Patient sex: F
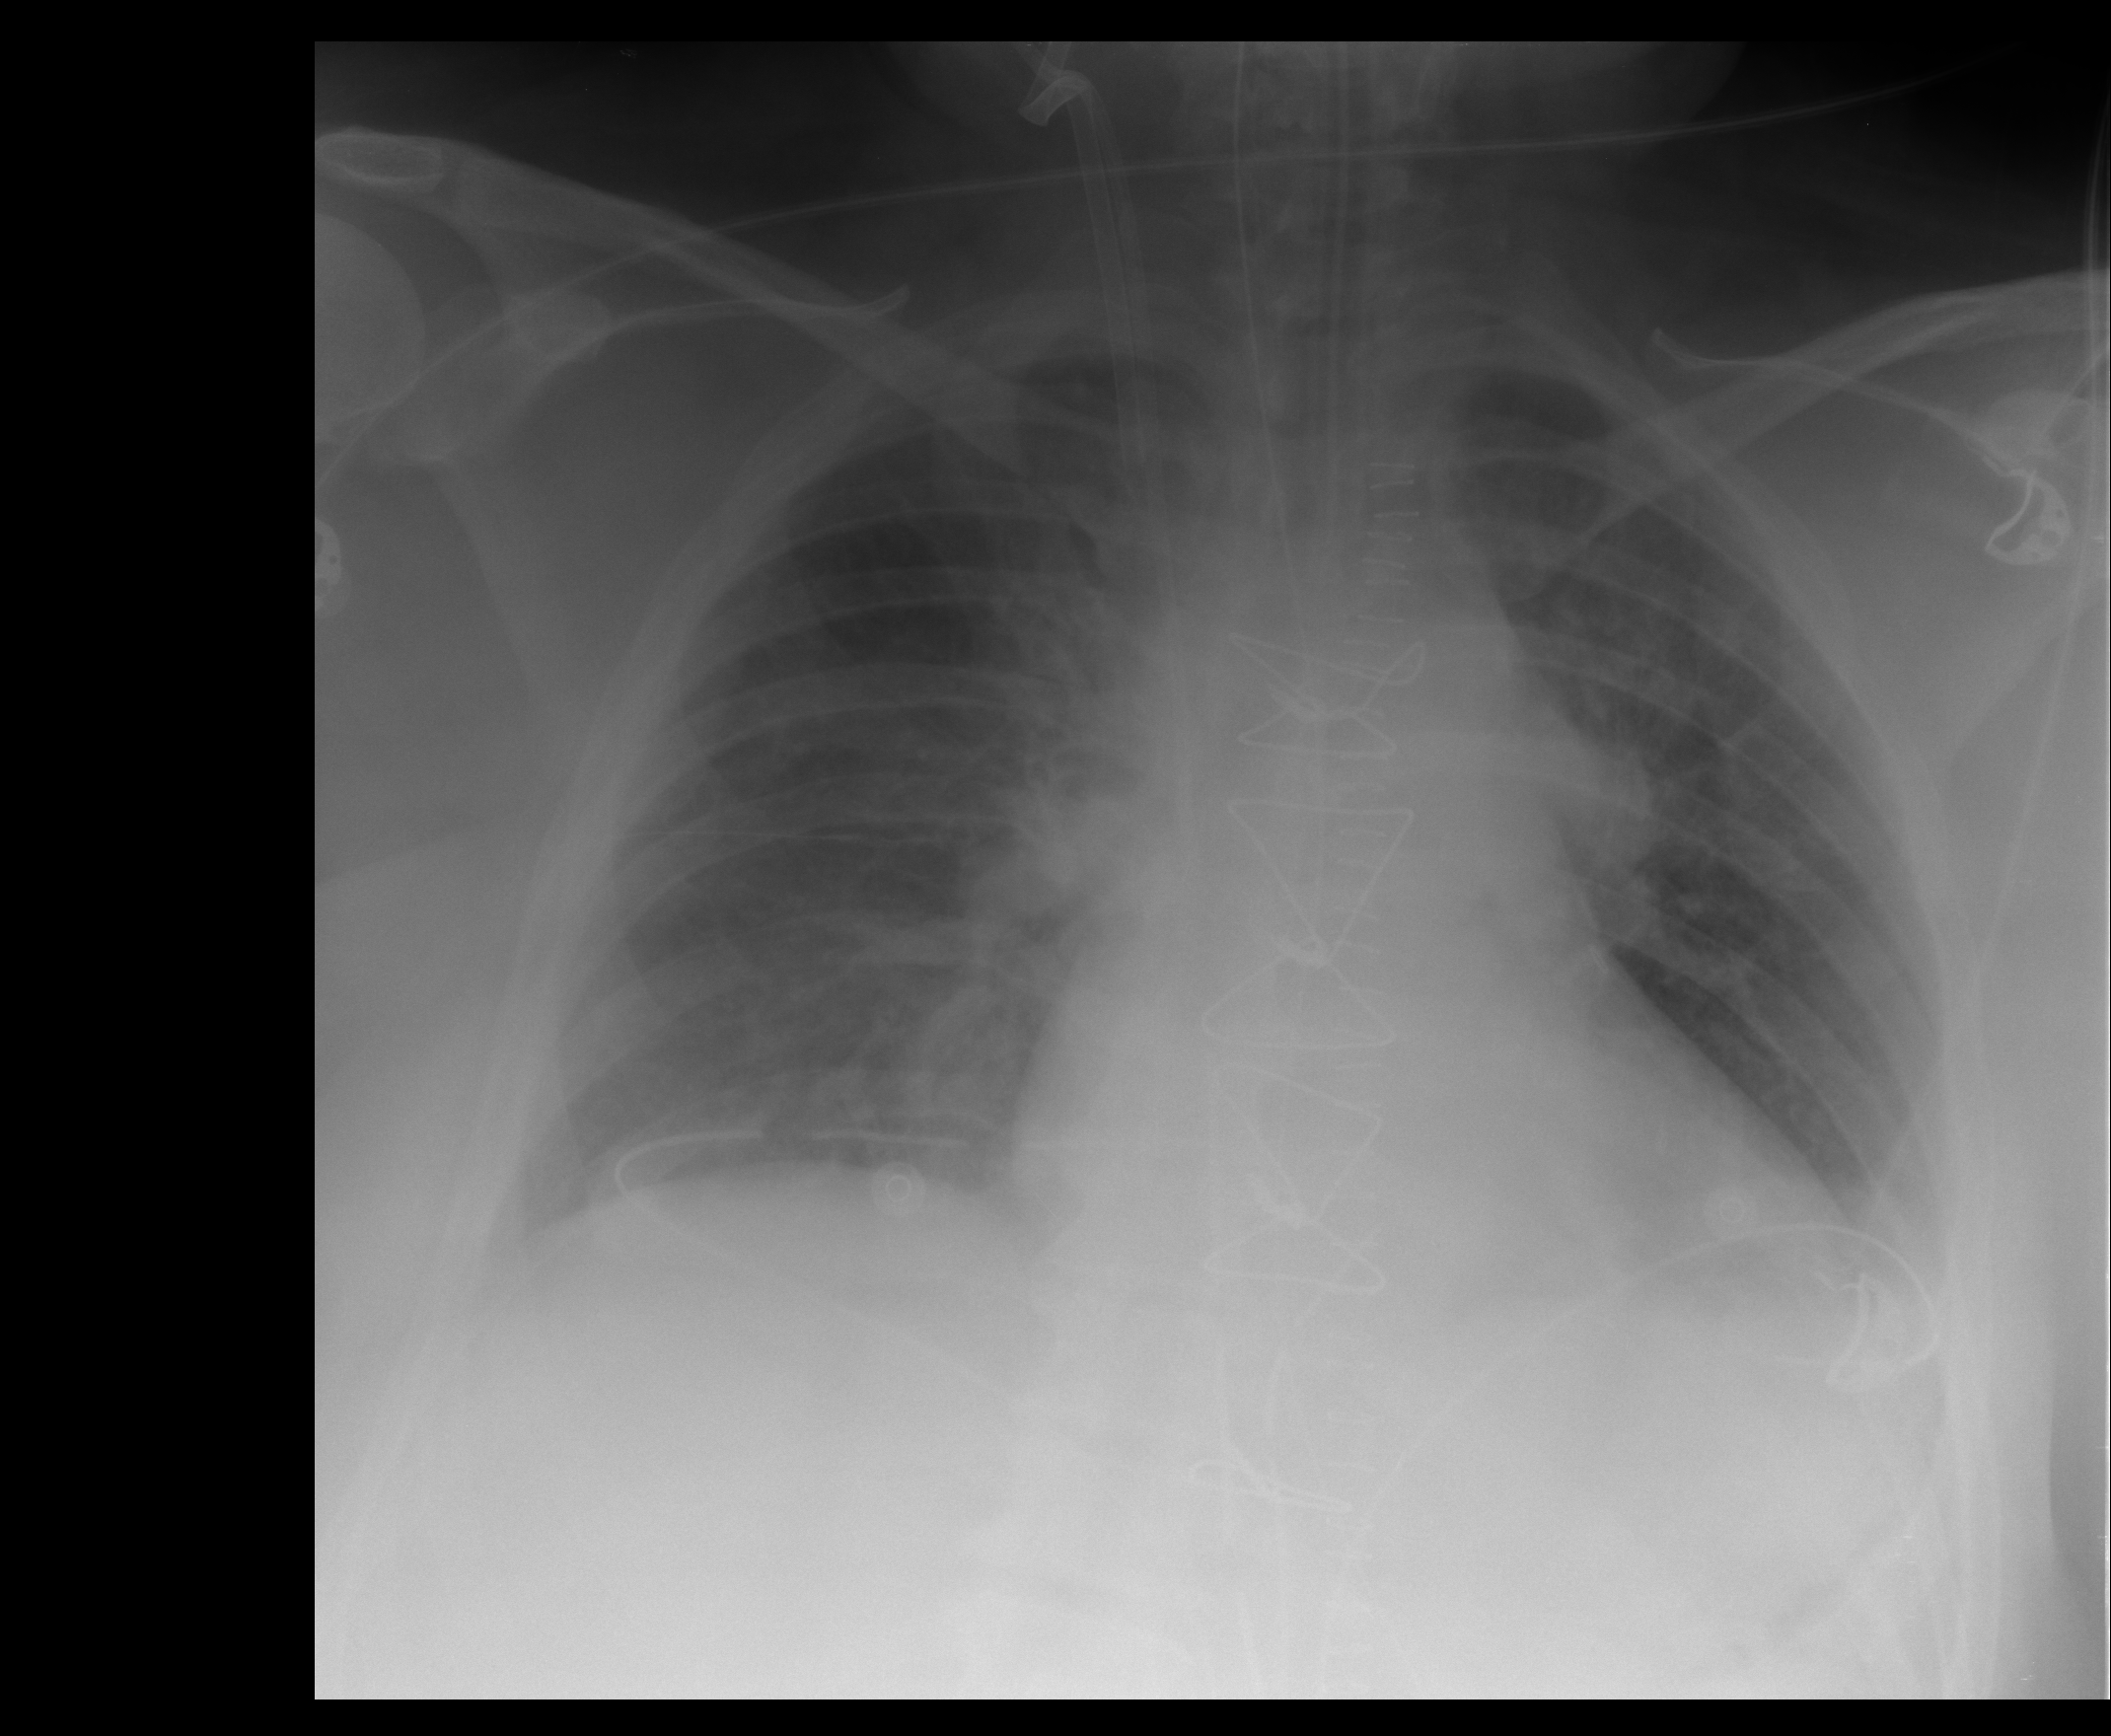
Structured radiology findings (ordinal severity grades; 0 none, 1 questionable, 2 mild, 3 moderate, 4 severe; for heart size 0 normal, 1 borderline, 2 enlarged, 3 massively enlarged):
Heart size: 2
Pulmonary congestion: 2
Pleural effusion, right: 2
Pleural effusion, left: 2
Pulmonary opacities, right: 0
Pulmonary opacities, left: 0
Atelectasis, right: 0
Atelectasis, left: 2